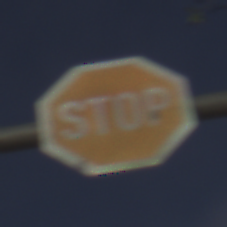
Verkehrszeichen: Stop
Umgebung: Outdoor, Nature
Tageszeit: SunriseSunset
Wetter: PartlyCloudy
Licht: Natural
Jahreszeit: NotSpecified
Kontrast: HighContrast